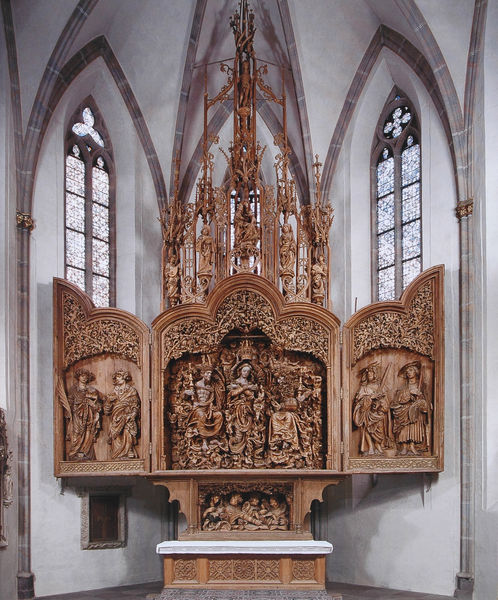
Titel: Hochaltar, Gesamtansicht mit geöffneten Flügeln
Künstler: Meister H. L.
Standort: Breisach
Institution: Münster St. Stephanus
Schlagwörter: flügel, mann, frauen, menschen, braun, fenster, frau, glas, grau, holz, männer, schmuck, säulen, tisch, weiss, tuch, architektur, rahmen, sockel, innenraum, kirche, gold, decke, kind, gotik, krone, skulptur, holzschnitt, bogen, figuren, material, ornamente, verzierung, gewölbe, alter, kreuz, schwert, schwerter, altar, hochaltar, intarsien, schnitzerei, skulpturen, statuen, buntglas, dienste, rosette, spitzbögen, jesus, apsis, krönung, messe, chor, könige, heilige, gothik, maria, schrein, christentum, geschnitzt, altarbild, osten, masswerk, geburt, tryptichon, seitenflügel, bekrönung, biforium, kirchenfenster, goti, predella, retabel, frühe neuzeit, gruppenfenster, flügelaltar, triptychon, mittelschrein, tryptychon, riemenschneider, gothische fenster, dreierpaß, xanten, jofef